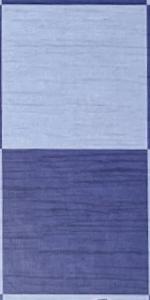
Label: Empty